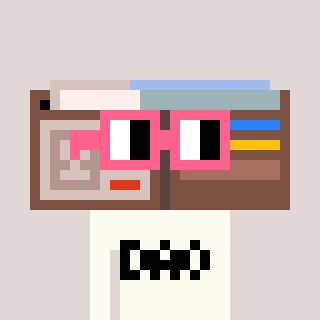
a pixel art character with square pink glasses, a wallet-shaped head and a grayscale-colored body on a warm background